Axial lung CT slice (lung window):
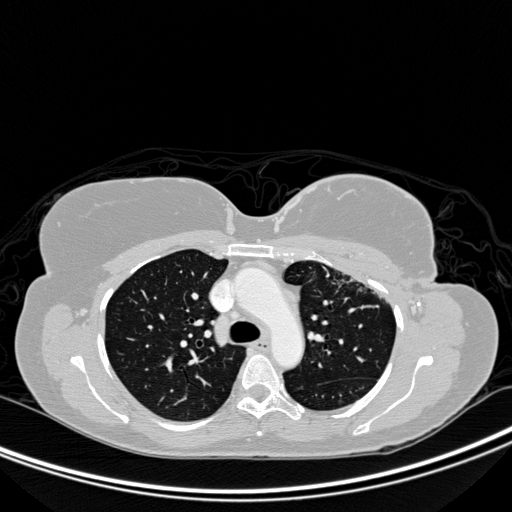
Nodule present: no